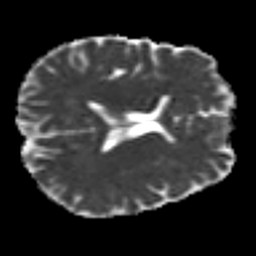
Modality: MD
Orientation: axial
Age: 23
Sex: male
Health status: ill
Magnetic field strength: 3 T
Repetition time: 9 s
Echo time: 0.093 s